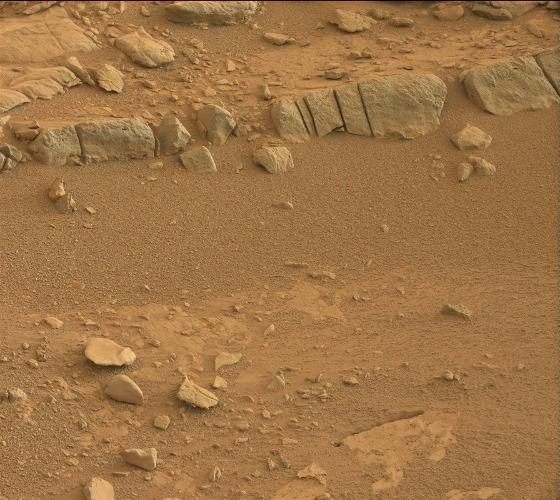
Terrain classes present: Bedrock, Gravel / Sand / Soil, Rock